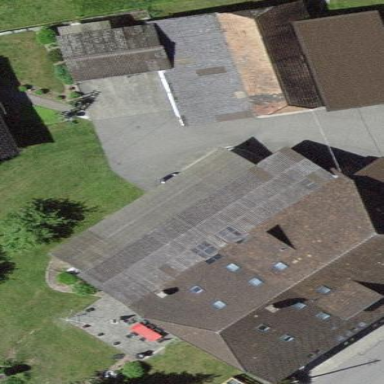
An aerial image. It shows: Farm building.